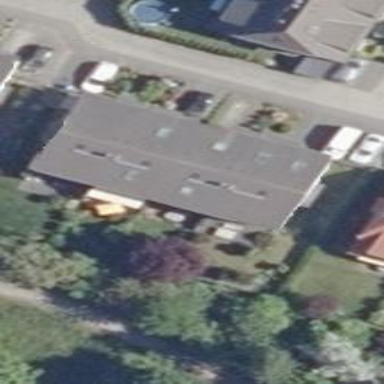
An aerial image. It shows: Terrace building.